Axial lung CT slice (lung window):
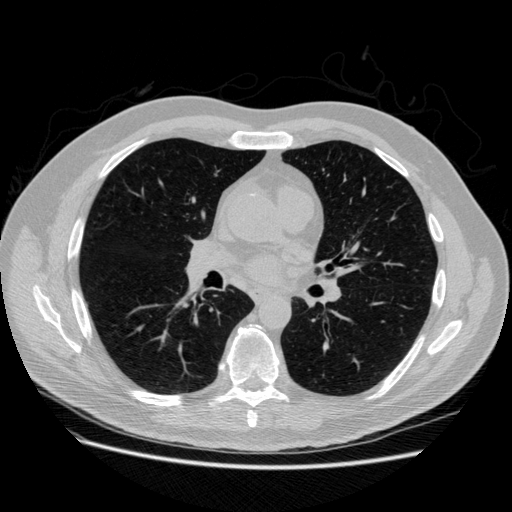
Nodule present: no